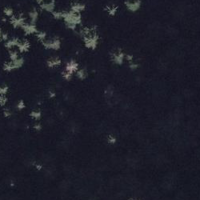
EUNIS habitat code: 43
Species observed at this site:
Saxifraga rotundifolia